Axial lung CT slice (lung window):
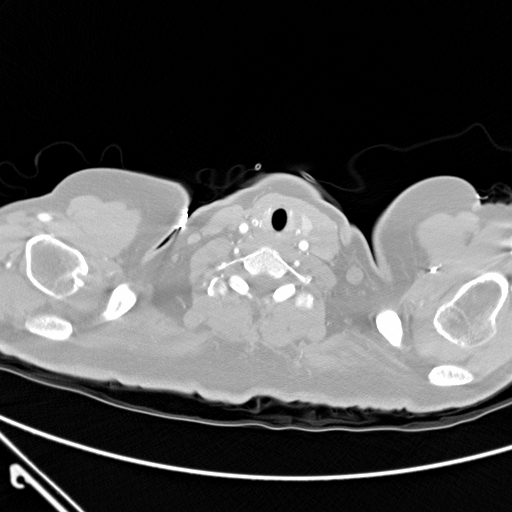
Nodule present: no